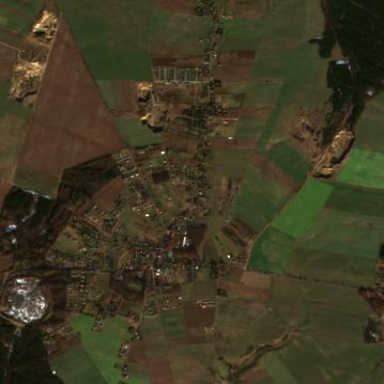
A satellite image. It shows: Picturesque farmland scene.